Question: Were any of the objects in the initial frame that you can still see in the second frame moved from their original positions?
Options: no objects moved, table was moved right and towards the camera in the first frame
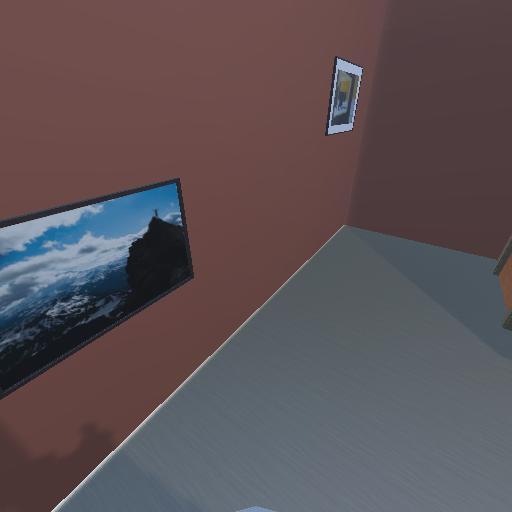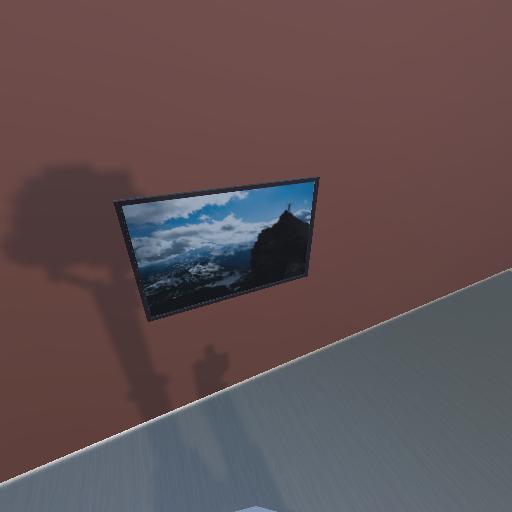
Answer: no objects moved